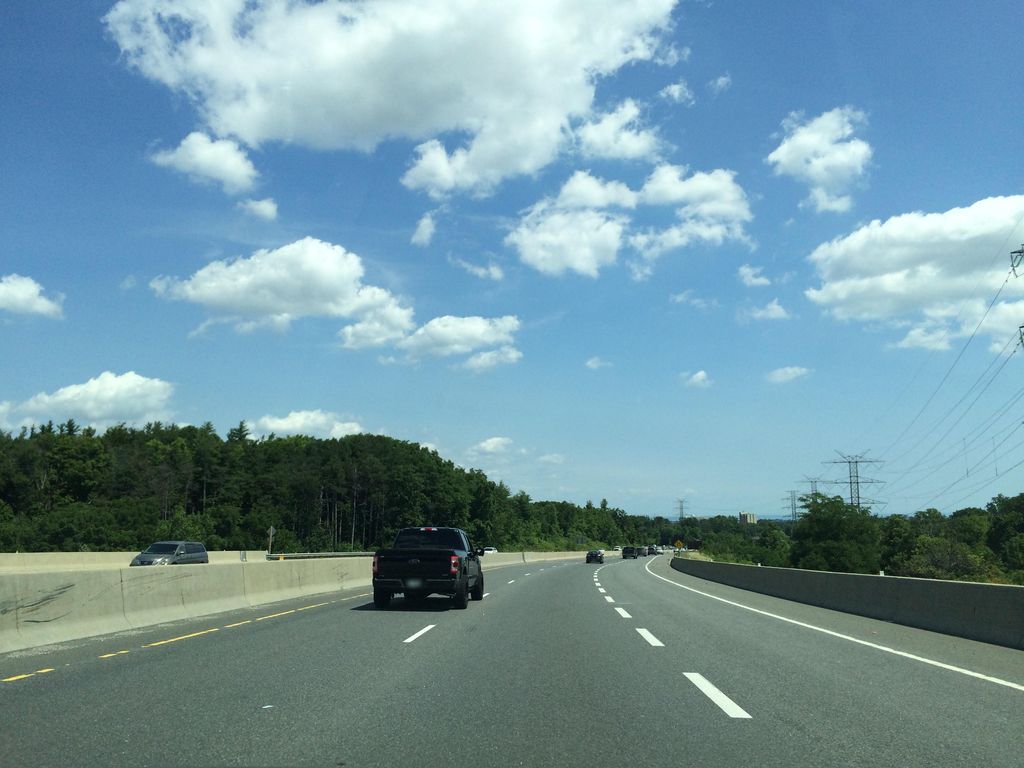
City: hamilton